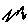
Label: zigzag